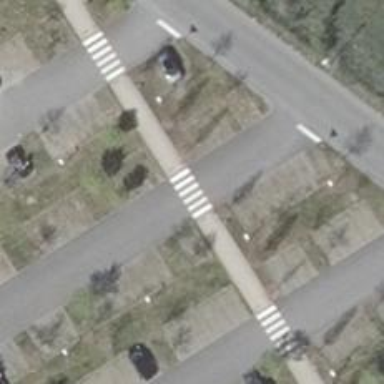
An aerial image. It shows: Uncontrolled zebra crossing on the road.